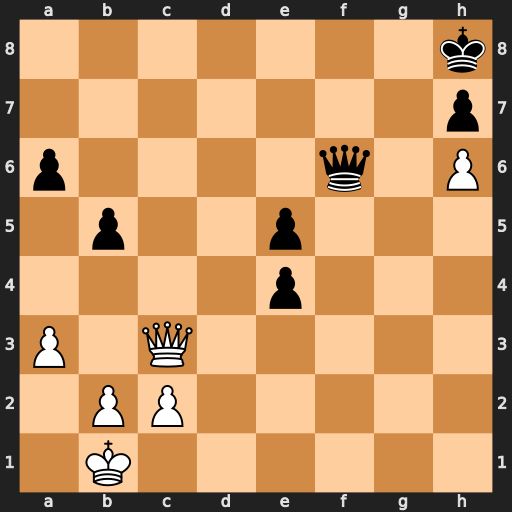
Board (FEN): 7k/7p/p4q1P/1p2p3/4p3/P1Q5/1PP5/1K6
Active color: w
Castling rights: -
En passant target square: -
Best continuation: Qc8+ Qf8 Qxf8#